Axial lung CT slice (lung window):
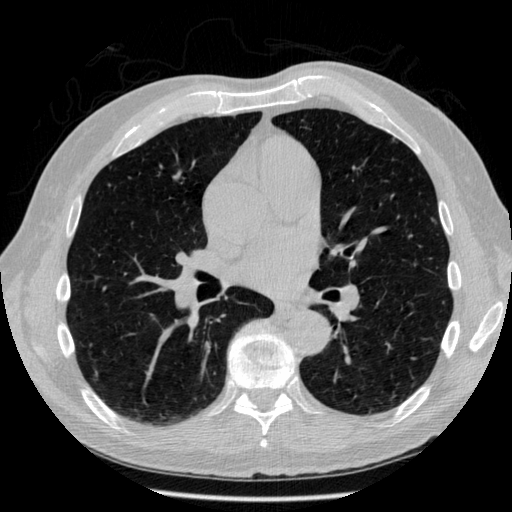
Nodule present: no